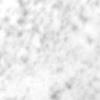
Label: no_change